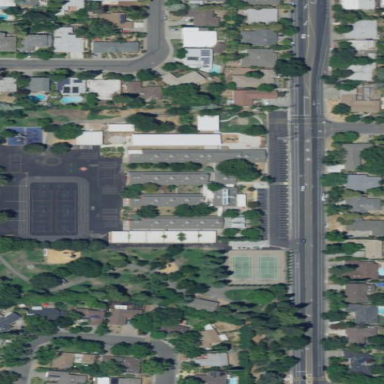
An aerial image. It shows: School.